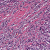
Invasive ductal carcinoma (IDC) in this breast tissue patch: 1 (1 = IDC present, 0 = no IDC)